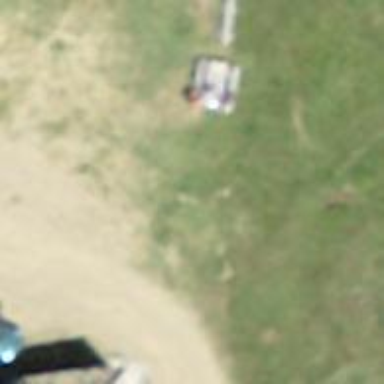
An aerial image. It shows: Picnic table located in leisure land area.